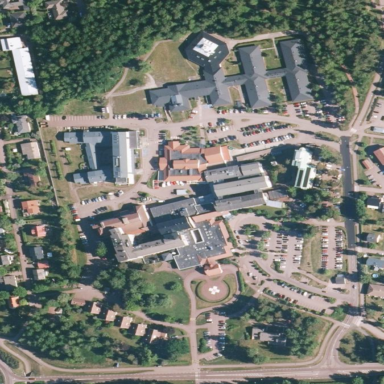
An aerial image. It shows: Hospital providing healthcare services.